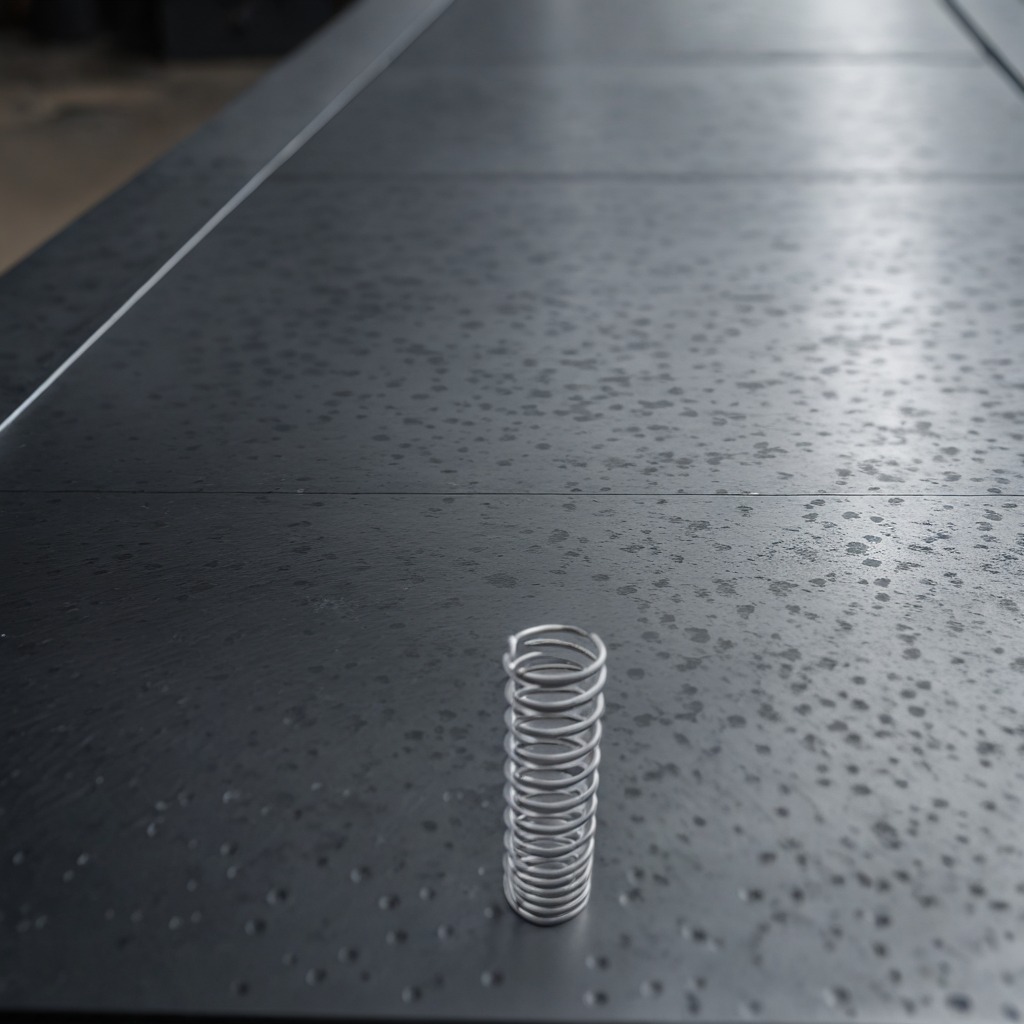
A coiled metal spring is lying on a cold steel table in a mining workshop.